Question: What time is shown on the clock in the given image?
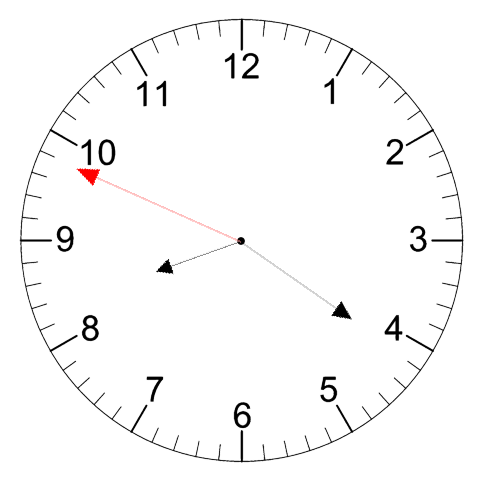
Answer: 08:20:49